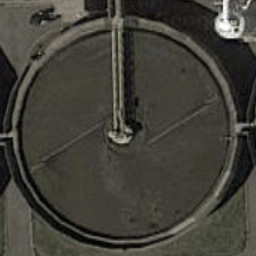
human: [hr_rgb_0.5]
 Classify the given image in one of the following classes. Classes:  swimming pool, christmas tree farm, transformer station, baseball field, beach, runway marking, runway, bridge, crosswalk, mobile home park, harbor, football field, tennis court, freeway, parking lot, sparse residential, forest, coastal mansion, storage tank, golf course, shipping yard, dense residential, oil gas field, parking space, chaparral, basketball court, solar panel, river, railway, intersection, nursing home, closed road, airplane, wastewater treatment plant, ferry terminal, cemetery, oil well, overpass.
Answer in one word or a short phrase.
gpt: wastewater treatment plant